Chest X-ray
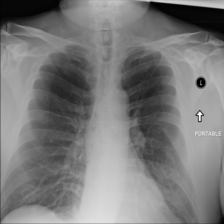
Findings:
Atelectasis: negative
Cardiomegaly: negative
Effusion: negative
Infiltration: negative
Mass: negative
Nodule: negative
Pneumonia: negative
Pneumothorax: negative
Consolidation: negative
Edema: negative
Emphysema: negative
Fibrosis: negative
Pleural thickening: negative
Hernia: negative